Question: I'm new to opengl and tried to get the behavior like Apple's GLPaint in OpenGL ES 2.0. Here's what I got:

As you can see, the finger drawing is not continuous but dashed. I tried to change my texture, tried to use GL_STREAM_DRAW option but it seems not work. Can anyone give me some clue to narrow down the problem scope or some hint to a solution? Thanks.
Below are shaders and related code:
Vertex Shader:
'''
attribute vec4 Position;
attribute vec4 SourceColor;
uniform mat4 Projection;
varying vec4 DestinationColor;
void main(void) {
DestinationColor = SourceColor;
gl_Position = Position * Projection;
gl_PointSize = 50.0;
}
'''
Fragment Shader:
'''
uniform sampler2D texture;
void main ( ){
gl_FragColor = texture2D(texture, gl_PointCoord);
}
'''
render procedure:
'''
- (void) renderLineFromPoint:(CGPoint)start toPoint:(CGPoint)end withContainer: (DVDrawingElement*)container
{
static Vertex* vertexBuffer = NULL;
static NSUInteger vertexMax = 64;
NSUInteger vertexCount = 0,
count,
i;
// Convert locations from Points to Pixels
CGFloat scale = self.contentScaleFactor;
start.x *= scale;
start.y *= scale;
end.x *= scale;
end.y *= scale;
// Allocate vertex array buffer
if(vertexBuffer == NULL)
vertexBuffer = malloc(vertexMax * 2 * sizeof(Vertex));
// Add points to the buffer so there are drawing points every X pixels
count = MAX(ceilf(sqrtf((end.x - start.x) * (end.x - start.x) + (end.y - start.y) * (end.y - start.y)) / kBrushPixelStep), 1);
NSLog(@"start:%@ --- end: %@, count=%d", [NSValue valueWithCGPoint:start], [NSValue valueWithCGPoint:end], count);
for(i = 0; i < count; ++i) {
if(vertexCount == vertexMax) {
vertexMax = 2 * vertexMax;
vertexBuffer = realloc(vertexBuffer, vertexMax * 2 * sizeof(Vertex));
}
vertexBuffer[i].Position[0] = start.x + (end.x - start.x) * ((GLfloat)i / (GLfloat)count);
vertexBuffer[i].Position[1] = start.y + (end.y - start.y) * ((GLfloat)i / (GLfloat)count);
vertexBuffer[i].Position[2] = 0.0f;
// color is RGBA.
vertexBuffer[i].Color[0] = r;
vertexBuffer[i].Color[1] = g;
vertexBuffer[i].Color[2] = b;
vertexBuffer[i].Color[3] = a;
vertexCount += 1;
}
GLuint vbo;
glGenBuffers(1, &vbo);
glBindBuffer(GL_ARRAY_BUFFER, vbo);
glBufferData(GL_ARRAY_BUFFER, vertexCount * sizeof(Vertex), vertexBuffer, GL_STATIC_DRAW);
glVertexAttribPointer(_positionSlot, 3, GL_FLOAT, GL_FALSE,
sizeof(Vertex), 0);
glVertexAttribPointer(_colorSlot, 4, GL_FLOAT, GL_FALSE,
sizeof(Vertex), (GLvoid*) (sizeof(float) *3));
glUniform1i(_textureSlot, 0);
glActiveTexture(GL_TEXTURE0);
glDrawArrays(GL_POINTS, 0, vertexCount);
[_context presentRenderbuffer:GL_RENDERBUFFER];
}
'''
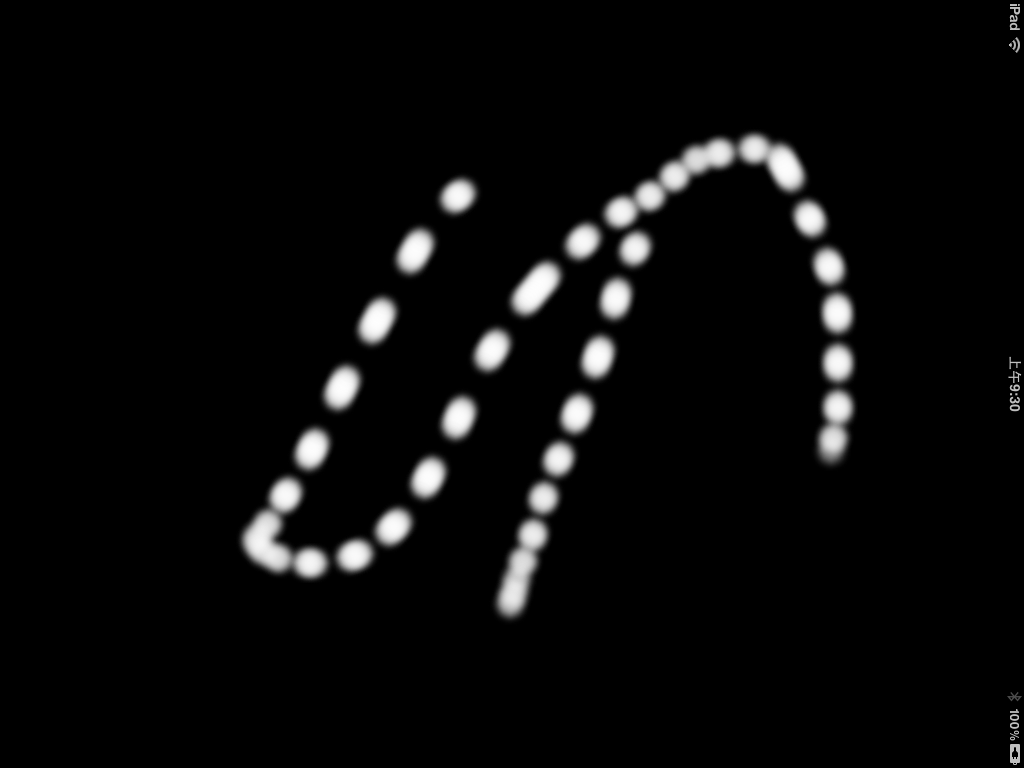
Answer: Finally I found that an option is missed from setting, as following code shows:
'''
- (void)setupLayer {
_eaglLayer = (CAEAGLLayer*) self.layer;
_eaglLayer.opaque = YES;
_eaglLayer.drawableProperties = [NSDictionary dictionaryWithObjectsAndKeys:**[NSNumber numberWithBool:YES
], kEAGLDrawablePropertyRetainedBacking,**
kEAGLColorFormatRGBA8, kEAGLDrawablePropertyColorFormat,
nil];
}
'''
By setting this flag to YES, opengl will retain drawings between frames instead of cleaning every frame.
Following is a fixed version: